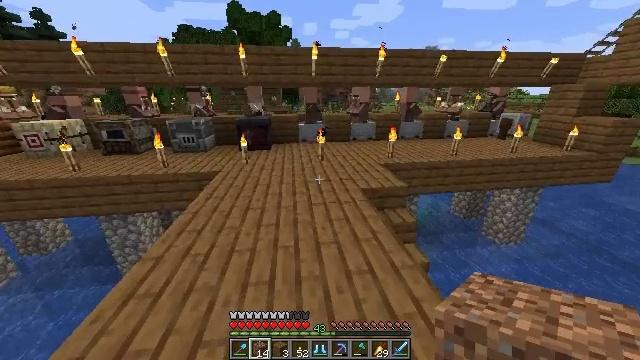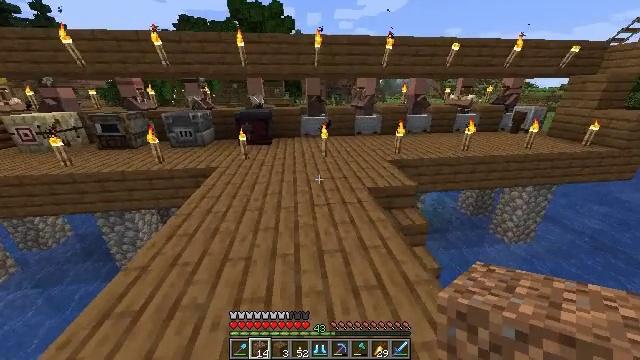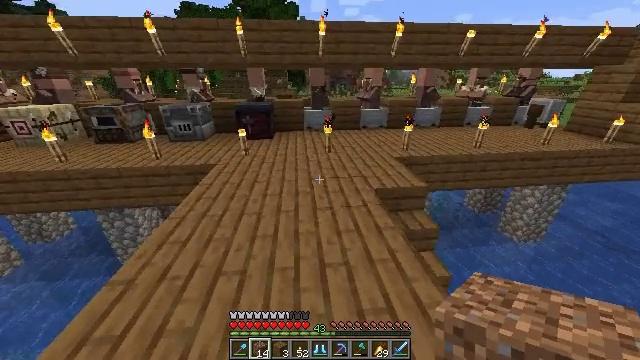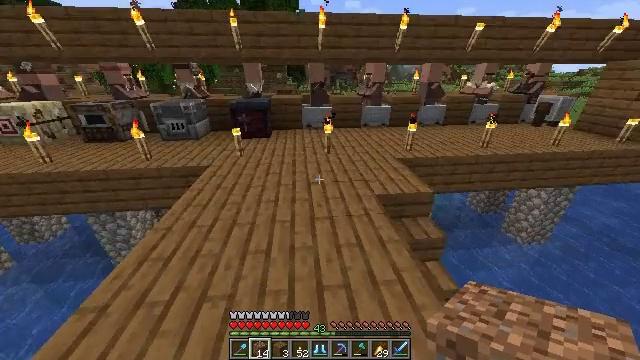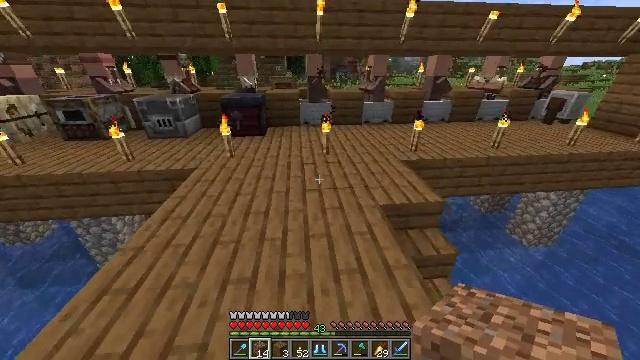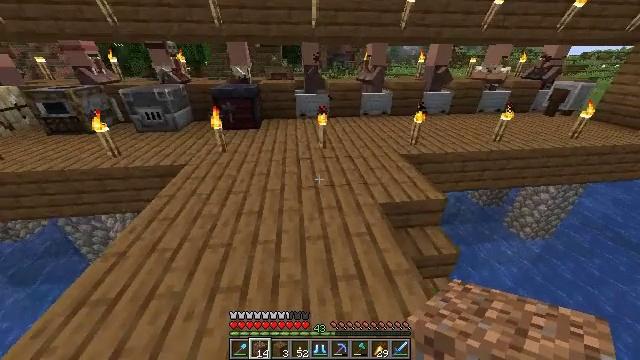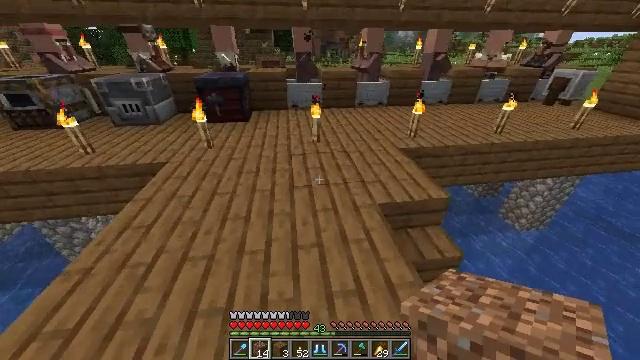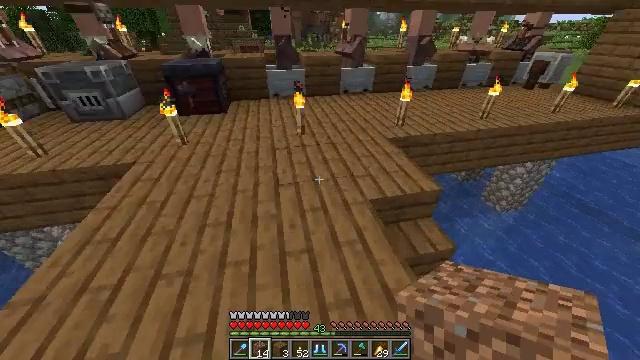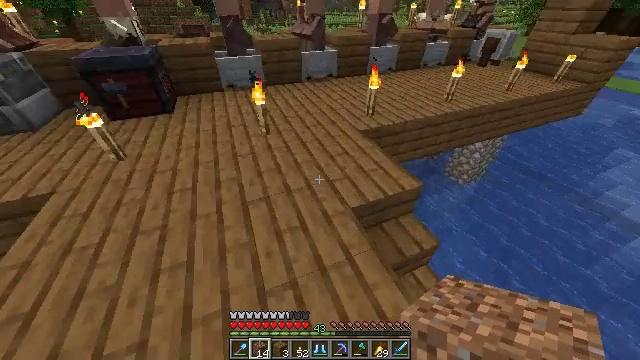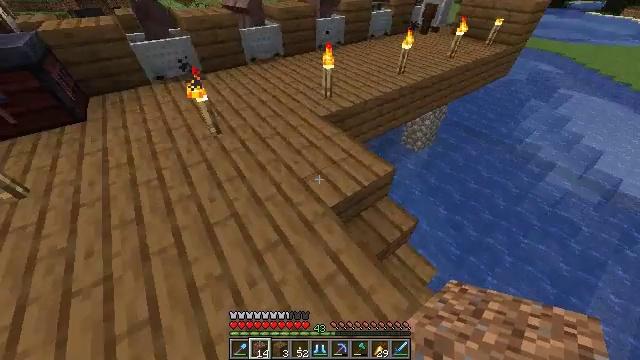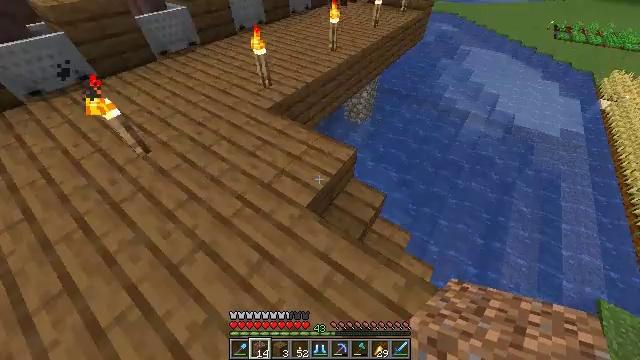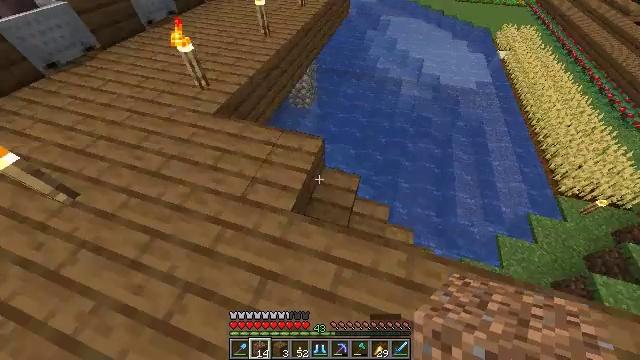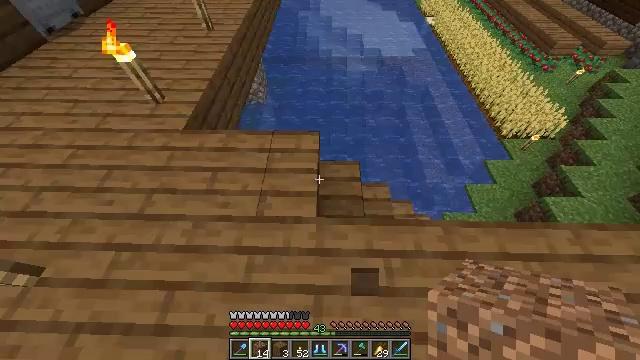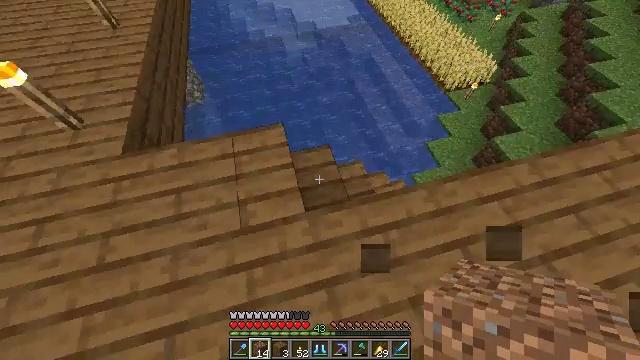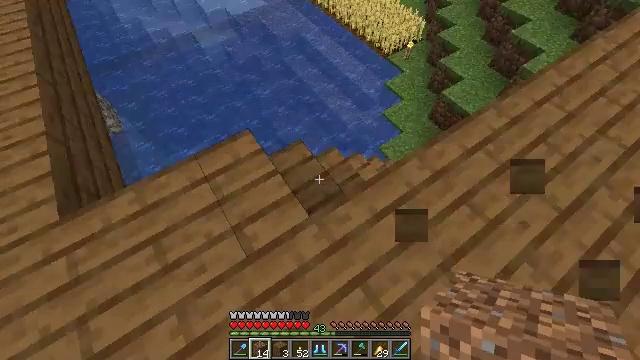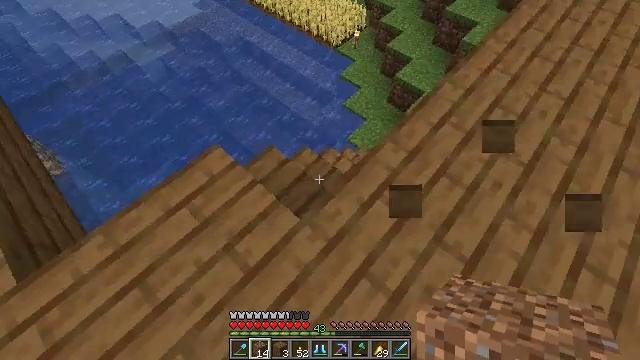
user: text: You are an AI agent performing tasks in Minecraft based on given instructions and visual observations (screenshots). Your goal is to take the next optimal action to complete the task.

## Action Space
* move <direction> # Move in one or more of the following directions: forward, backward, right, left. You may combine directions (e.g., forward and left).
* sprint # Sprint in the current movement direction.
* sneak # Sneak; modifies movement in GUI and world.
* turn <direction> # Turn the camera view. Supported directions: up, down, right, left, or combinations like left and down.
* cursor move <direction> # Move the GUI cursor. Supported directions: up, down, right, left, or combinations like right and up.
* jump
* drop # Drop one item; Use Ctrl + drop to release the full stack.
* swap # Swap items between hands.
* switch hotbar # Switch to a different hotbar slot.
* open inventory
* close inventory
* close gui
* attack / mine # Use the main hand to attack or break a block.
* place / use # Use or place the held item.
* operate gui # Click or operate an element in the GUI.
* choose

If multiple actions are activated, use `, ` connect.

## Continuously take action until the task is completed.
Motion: motion action
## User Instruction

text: Gather some spruce stairs into your inventory.
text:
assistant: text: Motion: move forward, turn down
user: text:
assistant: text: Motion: move forward, turn left and down
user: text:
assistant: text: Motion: move forward, turn down
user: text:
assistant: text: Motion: move forward, turn down
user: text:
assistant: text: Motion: move forward, turn down
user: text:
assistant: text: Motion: move forward, turn right and down
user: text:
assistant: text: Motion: move forward, turn right and down
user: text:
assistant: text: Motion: move forward, turn right and down
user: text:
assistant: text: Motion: move forward and move left, turn right and down
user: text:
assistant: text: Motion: move forward and move left, turn right and down
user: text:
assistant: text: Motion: move forward and move left, turn right and down
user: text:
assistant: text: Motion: move left, turn right and down
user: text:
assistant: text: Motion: move left, turn right and down
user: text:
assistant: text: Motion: move left, turn right and down
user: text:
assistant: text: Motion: move left, turn right
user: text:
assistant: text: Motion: move left, turn right
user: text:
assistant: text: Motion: no_op
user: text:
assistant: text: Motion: turn left
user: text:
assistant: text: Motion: no_op
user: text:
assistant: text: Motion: no_op
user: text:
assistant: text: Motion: no_op
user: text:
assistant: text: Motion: turn right
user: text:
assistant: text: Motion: turn right
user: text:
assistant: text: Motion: turn right
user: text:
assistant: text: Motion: turn right
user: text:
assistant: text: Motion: no_op
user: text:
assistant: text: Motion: no_op
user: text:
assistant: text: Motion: no_op
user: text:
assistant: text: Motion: turn right
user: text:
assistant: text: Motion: turn right